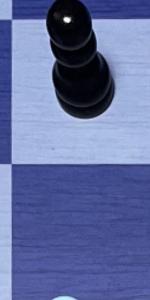
Label: Empty